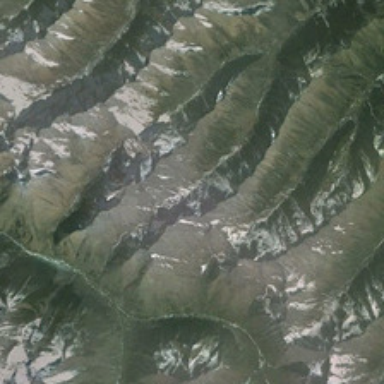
This is mountainous region .